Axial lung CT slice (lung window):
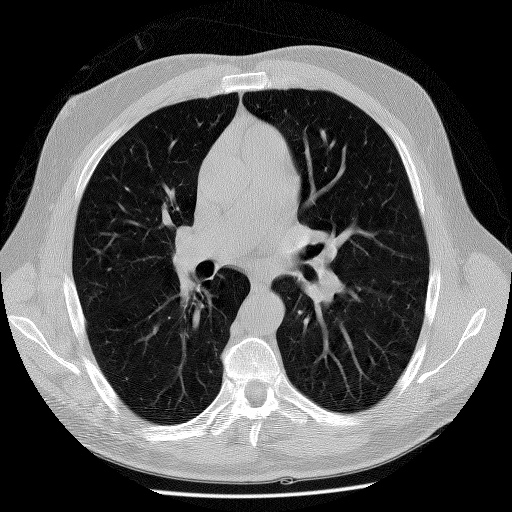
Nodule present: no